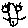
Label: smiley face